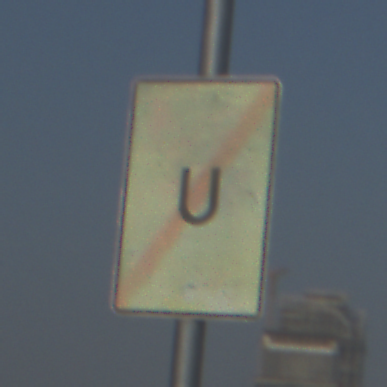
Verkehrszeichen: EndeUmleitung
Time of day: SunriseSunset
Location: Outdoor (Urban)
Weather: Clear
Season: NotSpecified
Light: Natural